Aerial crown-view tile of a tropical tree (Barro Colorado Island, Panama), acquired 20240813:
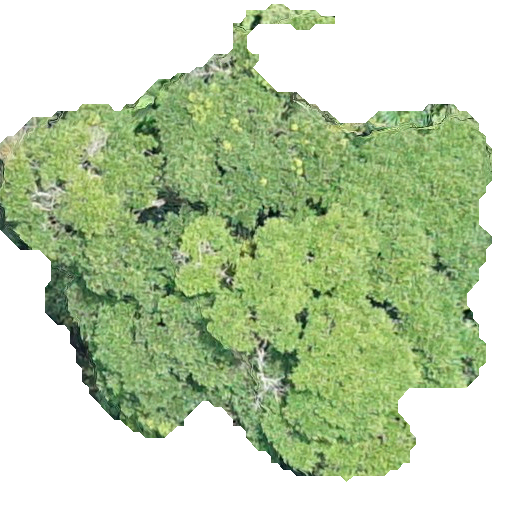
Species: Nectandra lineata
GBIF accepted scientific name: Nectandra lineata
Crown area: 225.089 m²